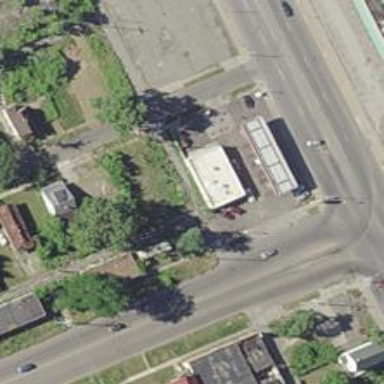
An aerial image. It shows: Convenience shop.